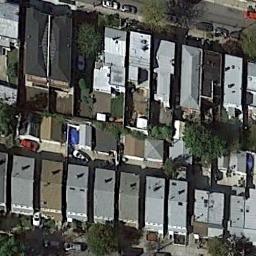
Label: residential